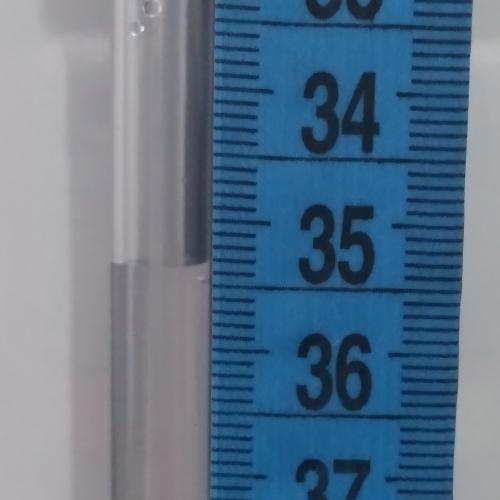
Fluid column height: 35.3 cm